Question: I want to be able to set the height of the individual actions to be a desired height not greater than the appbar height, but it isn't letting me do that, as it forces the height to be exactly the same as the appbar.
Here's a screenshot : -

Here's a reproducible code:
'''
class HomeScreen extends StatelessWidget{
const HomeScreen({Key key}) : super(key: key);
@override
Widget build(BuildContext context) {
return Scaffold(
appBar:AppBar(
title:Text('Home'),
actions:[
Container(color:Colors.red,height:20,child:Text('HI'))
]
),
);
}
}
'''
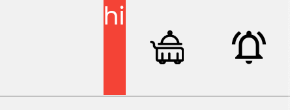
Answer: Try below code and use alignment inside Container hope its help to you
'''
AppBar(
title: Text('Home'),
actions: [
SizedBox(
width: 20.0,
height: 20.0,
child: Align(
alignment: Alignment.center,
child: Container(
alignment: Alignment.center,
width: 20.0,
height: 20.0,
color: Colors.red,
child: const Text('HI'),
),
),
),
const Icon(Icons.person),
const Icon(Icons.notifications),
],
),
'''
Result-> <URL>